Field crop: maize
Growth stage: 2
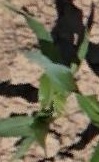
Species: maize